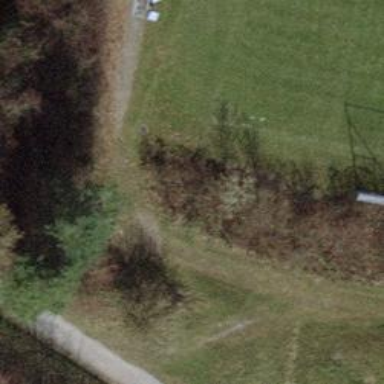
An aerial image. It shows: Tunneled path.